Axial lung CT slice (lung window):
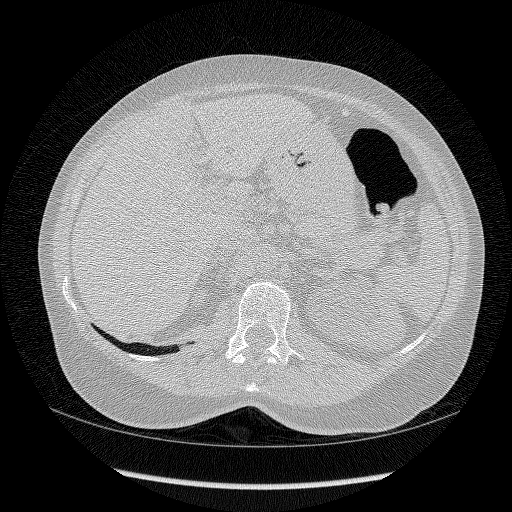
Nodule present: no